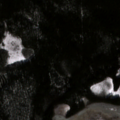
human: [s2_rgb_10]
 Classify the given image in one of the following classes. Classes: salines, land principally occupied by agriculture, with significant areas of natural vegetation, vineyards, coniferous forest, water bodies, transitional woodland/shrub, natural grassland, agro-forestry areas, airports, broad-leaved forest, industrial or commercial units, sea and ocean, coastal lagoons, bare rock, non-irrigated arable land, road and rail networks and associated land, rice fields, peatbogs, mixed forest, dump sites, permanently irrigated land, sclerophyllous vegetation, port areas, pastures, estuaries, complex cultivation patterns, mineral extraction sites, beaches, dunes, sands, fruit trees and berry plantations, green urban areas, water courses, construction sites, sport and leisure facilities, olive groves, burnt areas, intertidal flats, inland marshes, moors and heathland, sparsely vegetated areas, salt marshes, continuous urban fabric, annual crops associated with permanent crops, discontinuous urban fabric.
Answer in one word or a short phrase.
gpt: coniferous forest, peatbogs